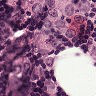
Metastatic tissue present: yes